Question: In ZF2, is it possible to require a textfield only when a radio button is selected? like so..

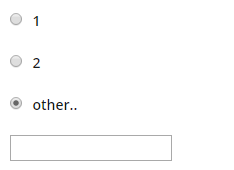
Answer: No, There is no way in ZF2 for this, You can use jQuery of javascript to add the validation for this:
Like this:
'''
$('radio').click(function(){
if($(this).val() == 'other') {
$('textfield').prop('required',true);
}
});
'''
'Onclick' on any radio button a client side event and zf2 runs on server side. So you cann't do this untill you are submitting the data to server.